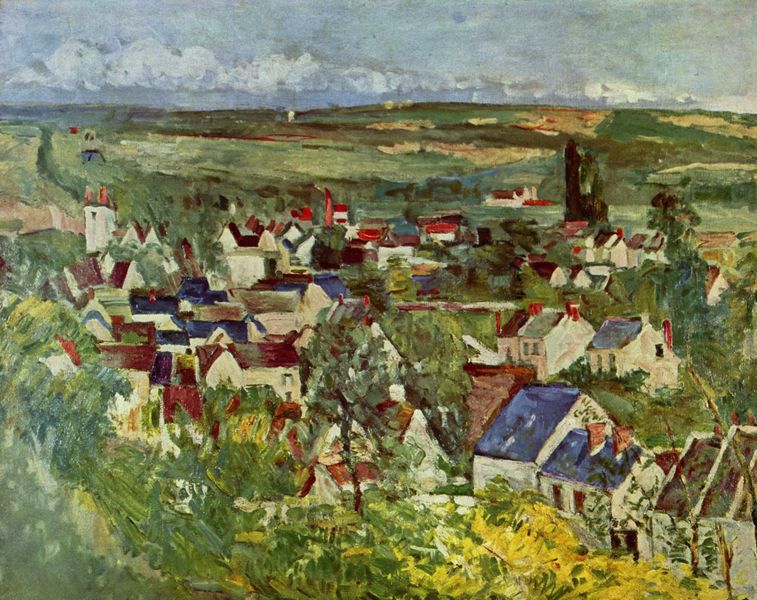
Titel: Blick auf Auvers
Künstler: Paul Cézanne
Standort: Chicago (Illinois)
Institution: The Art Institute of Chicago
Schlagwörter: baum, berg, blau, blätter, dunkel, gemälde, himmel, weiß, wolken, aquarell, bäume, cezanne, fluss, gelb, grün, impressionismus, kirchturm, landschaft, ocker, stadt, bewegung, braun, bunt, fenster, frankreich, grau, hell, licht, schwarz, ausblick, blick, dach, gebäude, haus, rot, weg, wiese, wolke, beige, expressionismus, öl, bach, ebene, feld, felder, ferne, horizont, häuser, hügel, natur, pappeln, strauch, weite, wind, busch, büsche, kirche, pastos, sträucher, wege, wiesen, kontrast, tal, anhöhe, kamin, kamine, schornstein, turm, farbig, klar, sommer, fassade, fassaden, ort, berge, gebirge, hang, hitze, dorf, dächer, schornsteine, hellgrün, lila, violett, idylle, kleinstadt, vogelperspektive, akcer, sturm, duktus, striche, flieder, ortschaft, senke, village, bayern, linie, draufsicht, zypresse, blanc, strich, malen, diagonal, verschwommen, malerisch, hanglage, ländlich, expressiv, rouge, landwirtschaft, pinselstriche, baüme, foret, bordeaux, blaues dach, frische, ville, bleu, maisons, signac, seurat, himmer, überblick, weizenfelder, coloré, weite landschaft, föhn, dachlandschaft, frabkreich, impessionismus, blaue dächer, usch, sommerhimmel, häuseransicht, himmeel, dorf felder, sturnm, ortt, villlage